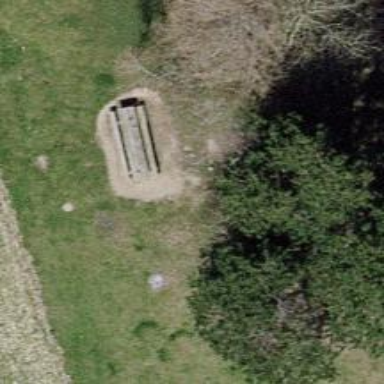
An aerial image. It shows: Picnic table located in leisure land area.